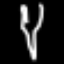
Label: fork